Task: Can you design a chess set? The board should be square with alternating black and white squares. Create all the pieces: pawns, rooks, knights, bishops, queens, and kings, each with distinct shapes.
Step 5266:
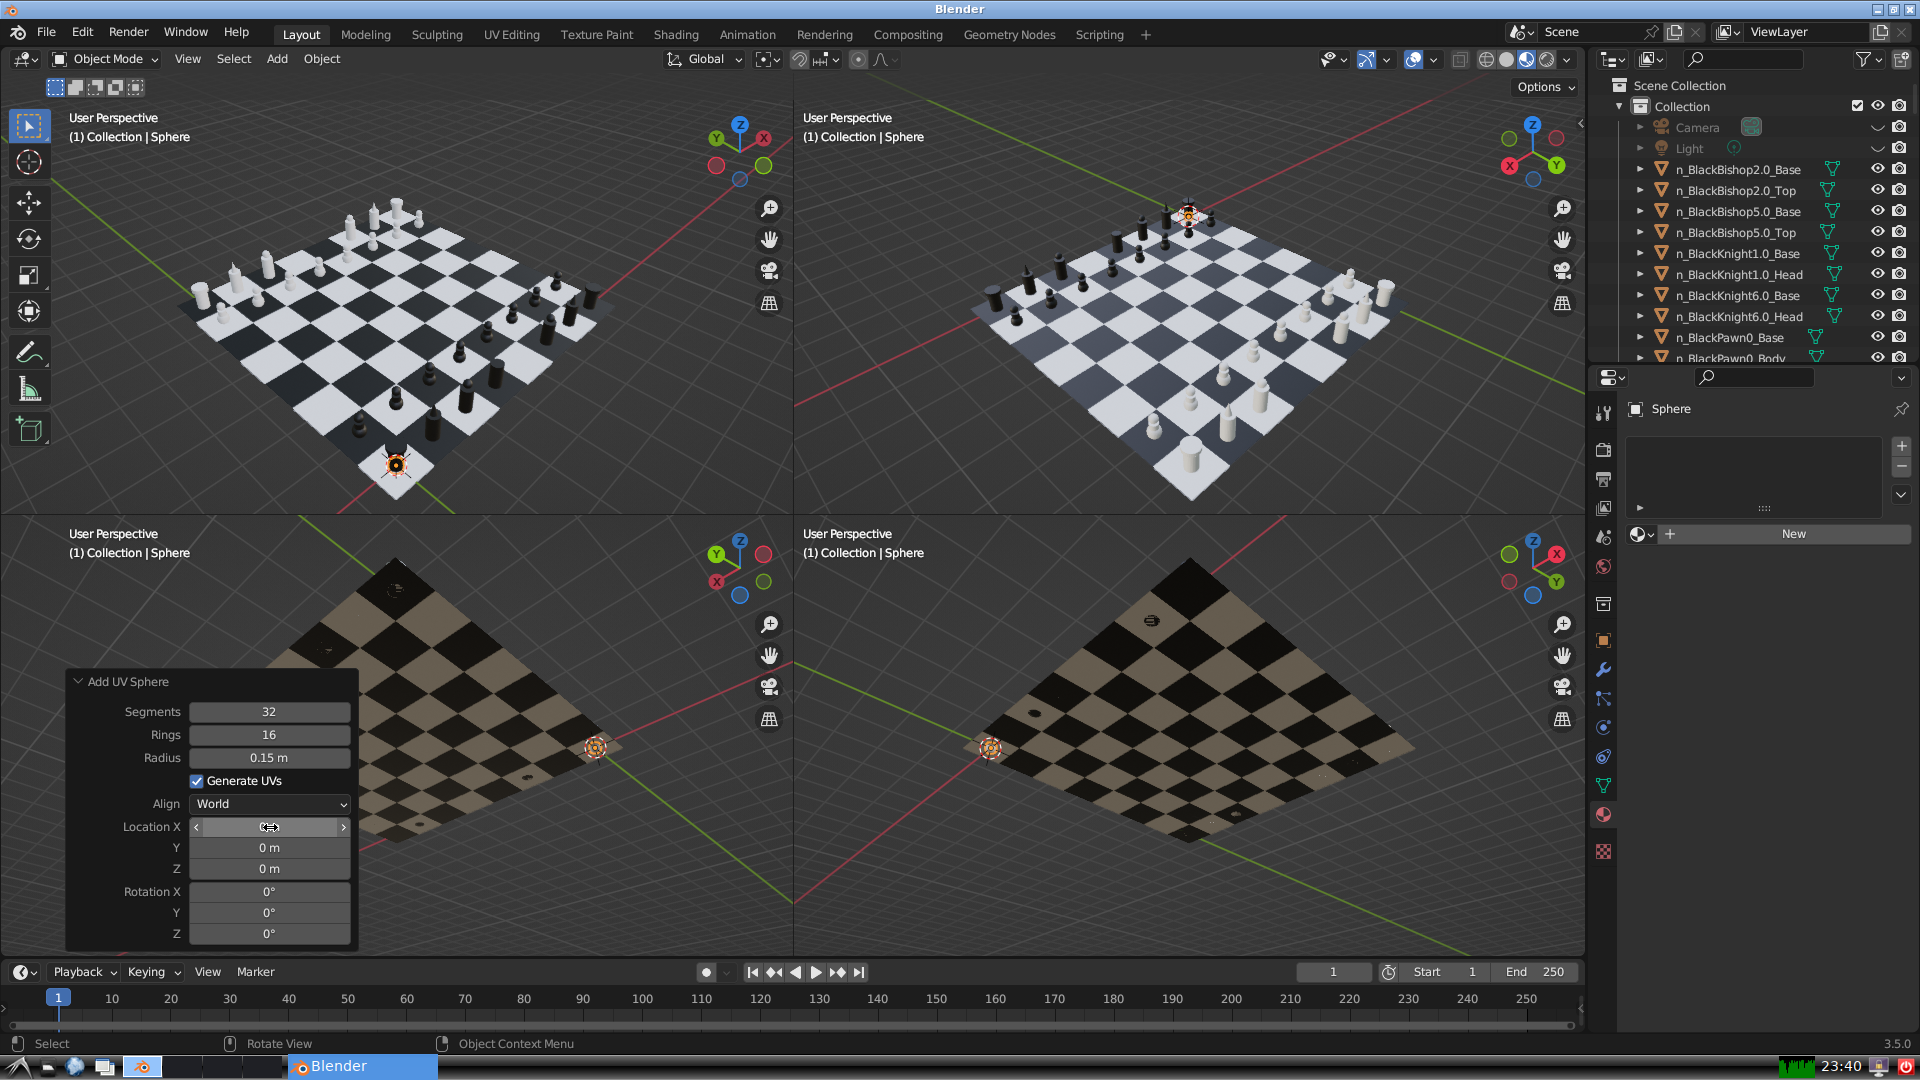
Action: click: no